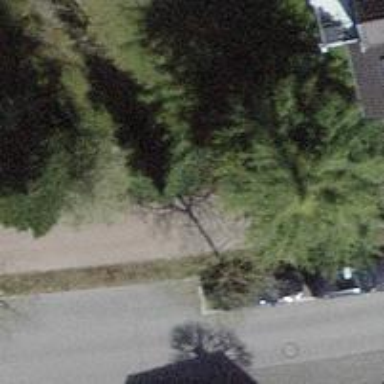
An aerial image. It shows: Asphalt sidewalk.